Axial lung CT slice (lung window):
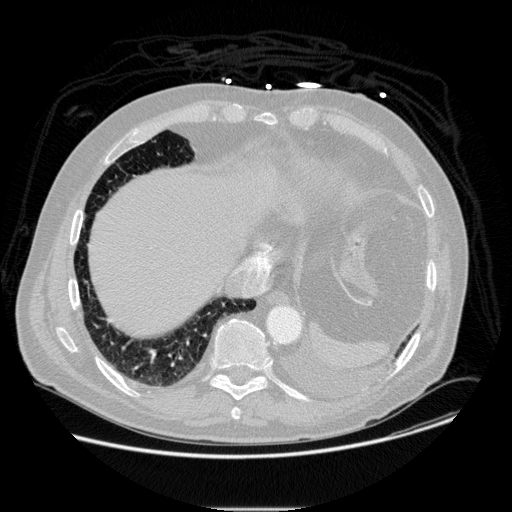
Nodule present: no